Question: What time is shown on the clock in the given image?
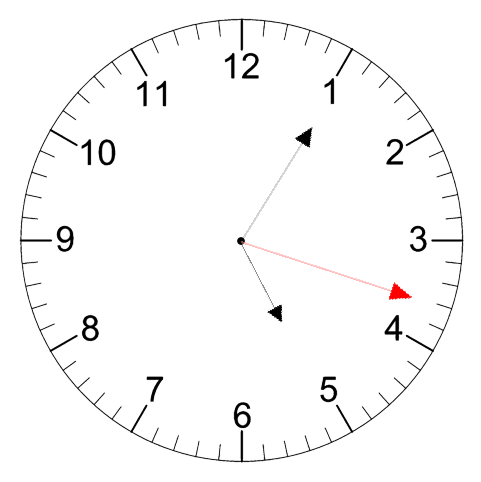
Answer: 05:05:18